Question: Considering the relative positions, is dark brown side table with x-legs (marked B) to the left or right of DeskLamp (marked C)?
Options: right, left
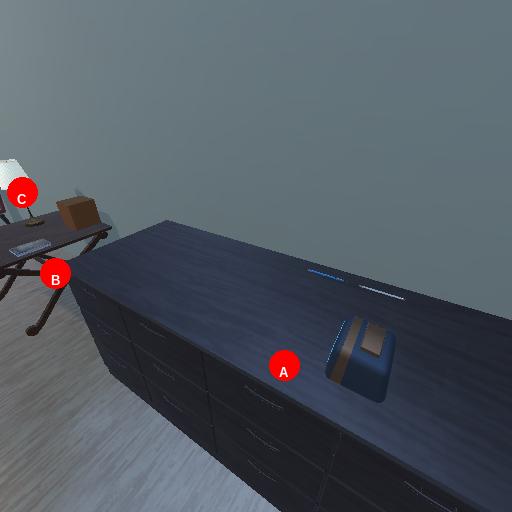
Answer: right